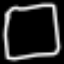
Label: square